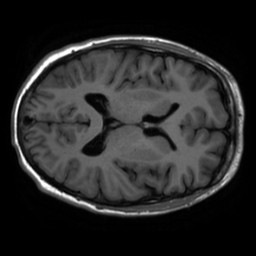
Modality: inplaneT1
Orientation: axial
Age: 18
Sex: male
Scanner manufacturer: ge
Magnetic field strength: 3 T
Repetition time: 2.499 s
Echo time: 0.02513 s